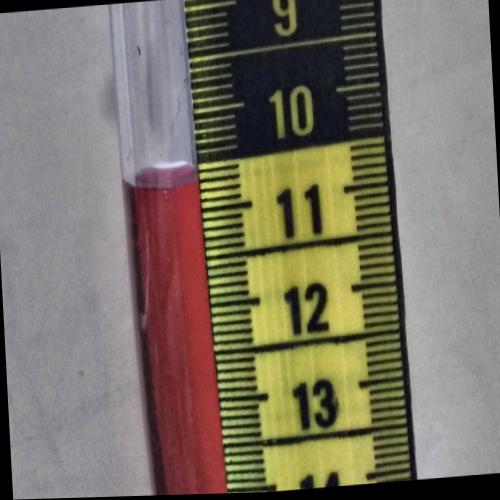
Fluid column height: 10.7 cm